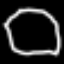
Label: octagon